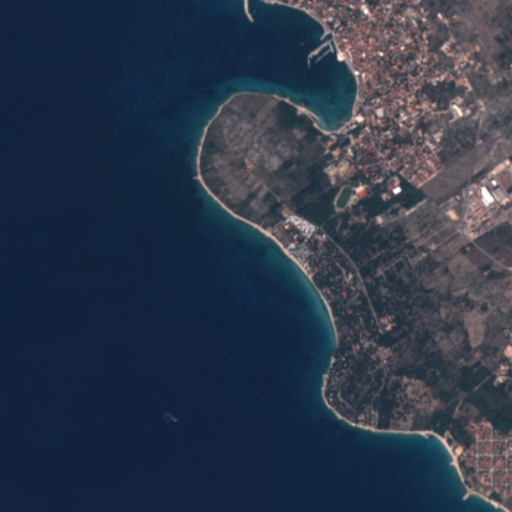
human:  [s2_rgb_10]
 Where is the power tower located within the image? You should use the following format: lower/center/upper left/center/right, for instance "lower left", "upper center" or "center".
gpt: The power tower is located in the upper right of the image.
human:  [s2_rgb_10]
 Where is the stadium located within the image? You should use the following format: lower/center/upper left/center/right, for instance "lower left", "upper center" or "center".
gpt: The stadium is located in the center right of the image.
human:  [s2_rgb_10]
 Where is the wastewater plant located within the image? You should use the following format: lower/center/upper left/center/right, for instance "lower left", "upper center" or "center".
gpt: The wastewater plant is located in the upper center of the image.
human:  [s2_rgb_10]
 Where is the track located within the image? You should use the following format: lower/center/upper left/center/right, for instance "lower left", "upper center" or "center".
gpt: There is no track in the image.